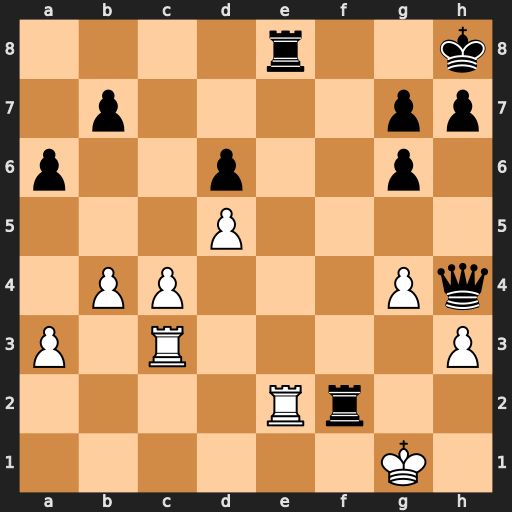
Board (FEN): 4r2k/1p4pp/p2p2p1/3P4/1PP3Pq/P1R4P/4Rr2/6K1
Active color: w
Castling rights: -
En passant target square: -
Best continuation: Rxe8+ Rf8 Rxf8#